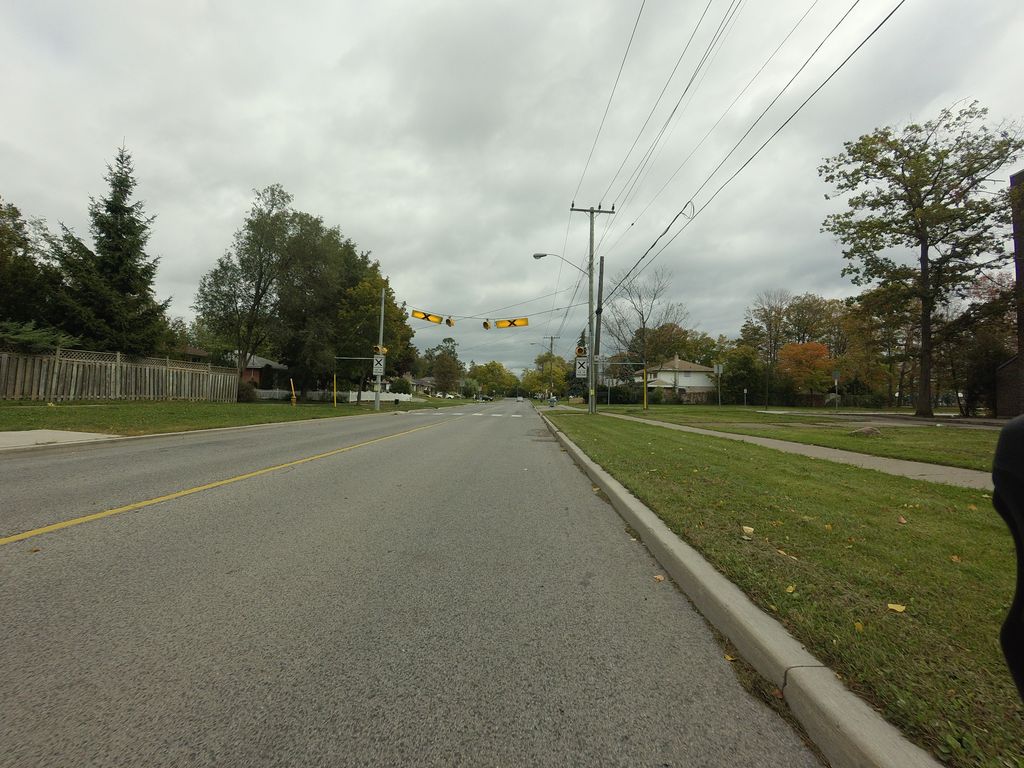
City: toronto